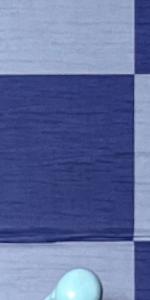
Label: Pawn_White